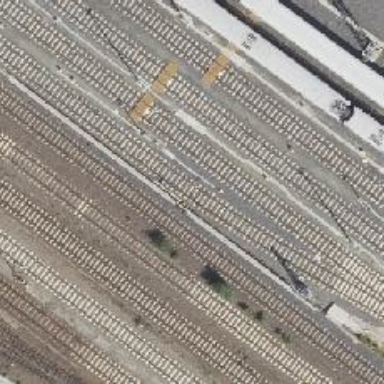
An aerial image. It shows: Railway signal.